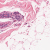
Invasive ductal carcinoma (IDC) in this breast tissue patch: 0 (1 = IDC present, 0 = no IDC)